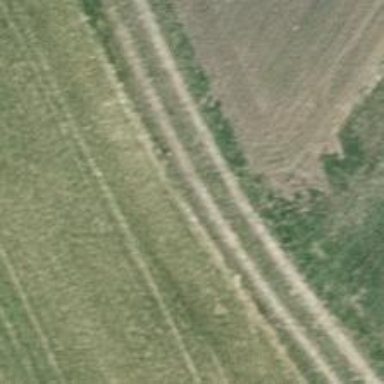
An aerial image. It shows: Track road with grade4 tracktype.